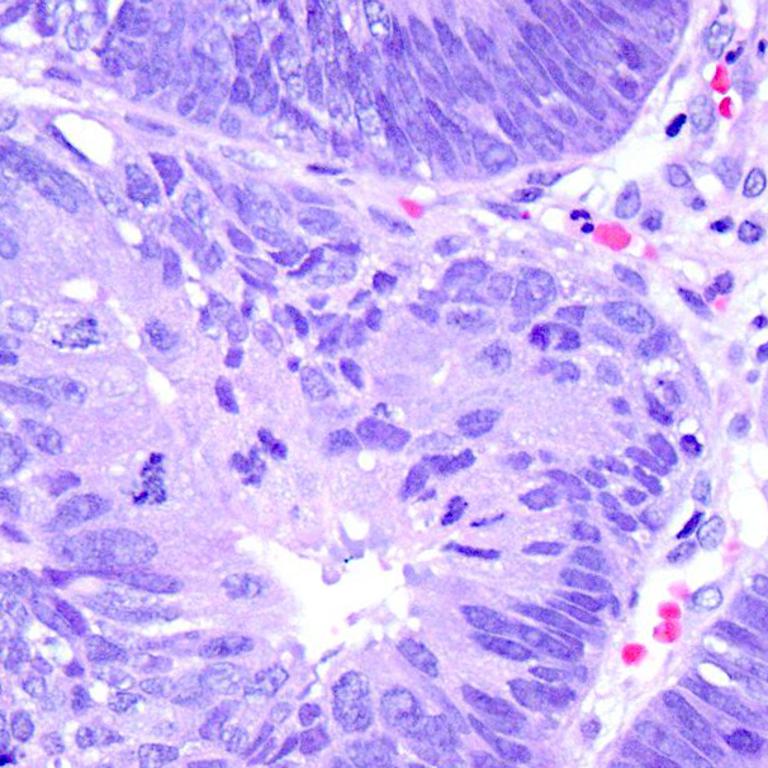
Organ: colon
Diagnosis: adenocarcinomas